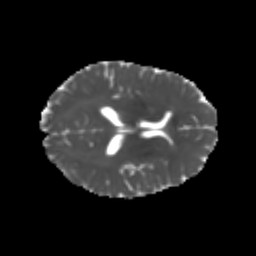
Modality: MD
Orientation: axial
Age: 23
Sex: male
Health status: healthy